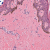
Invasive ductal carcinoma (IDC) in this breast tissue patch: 0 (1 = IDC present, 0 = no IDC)